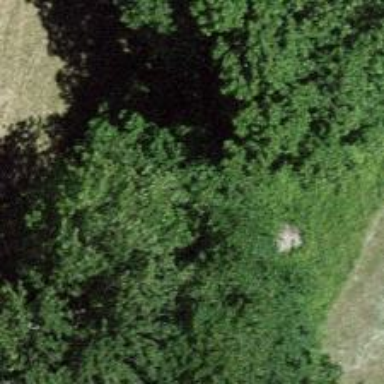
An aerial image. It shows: Row of trees in natural setting.